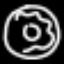
Label: donut